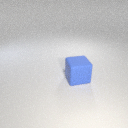
large blue rubber cube